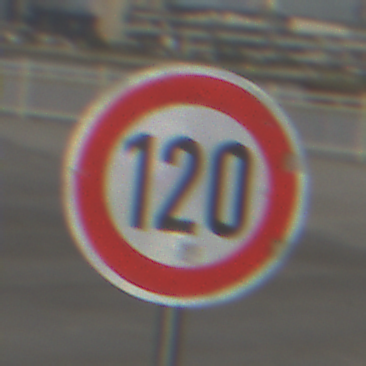
Verkehrszeichen: Geschwindigkeit120
Umgebung: Outdoor, Urban
Tageszeit: SunriseSunset
Wetter: Clear
Licht: Natural
Jahreszeit: NotSpecified
Kontrast: MediumContrast